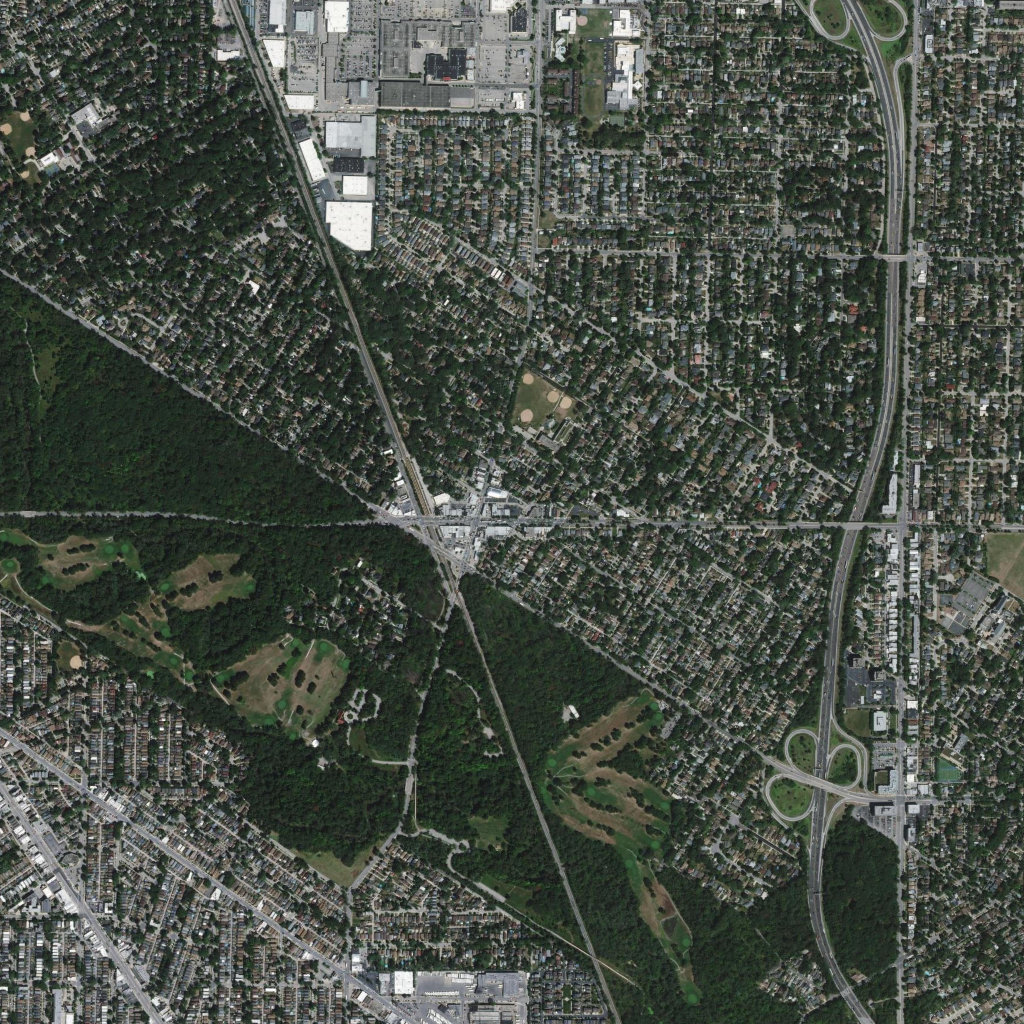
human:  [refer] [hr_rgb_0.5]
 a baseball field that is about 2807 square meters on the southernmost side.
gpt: <box>[[5, 63, 7, 65, 0]]</box>